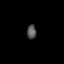
Tissue: lung
Cell type: Endothelial cells
Senescence score: 0.6527
Nuclear area (px): 131
Mean DAPI intensity: 84.771